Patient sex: M
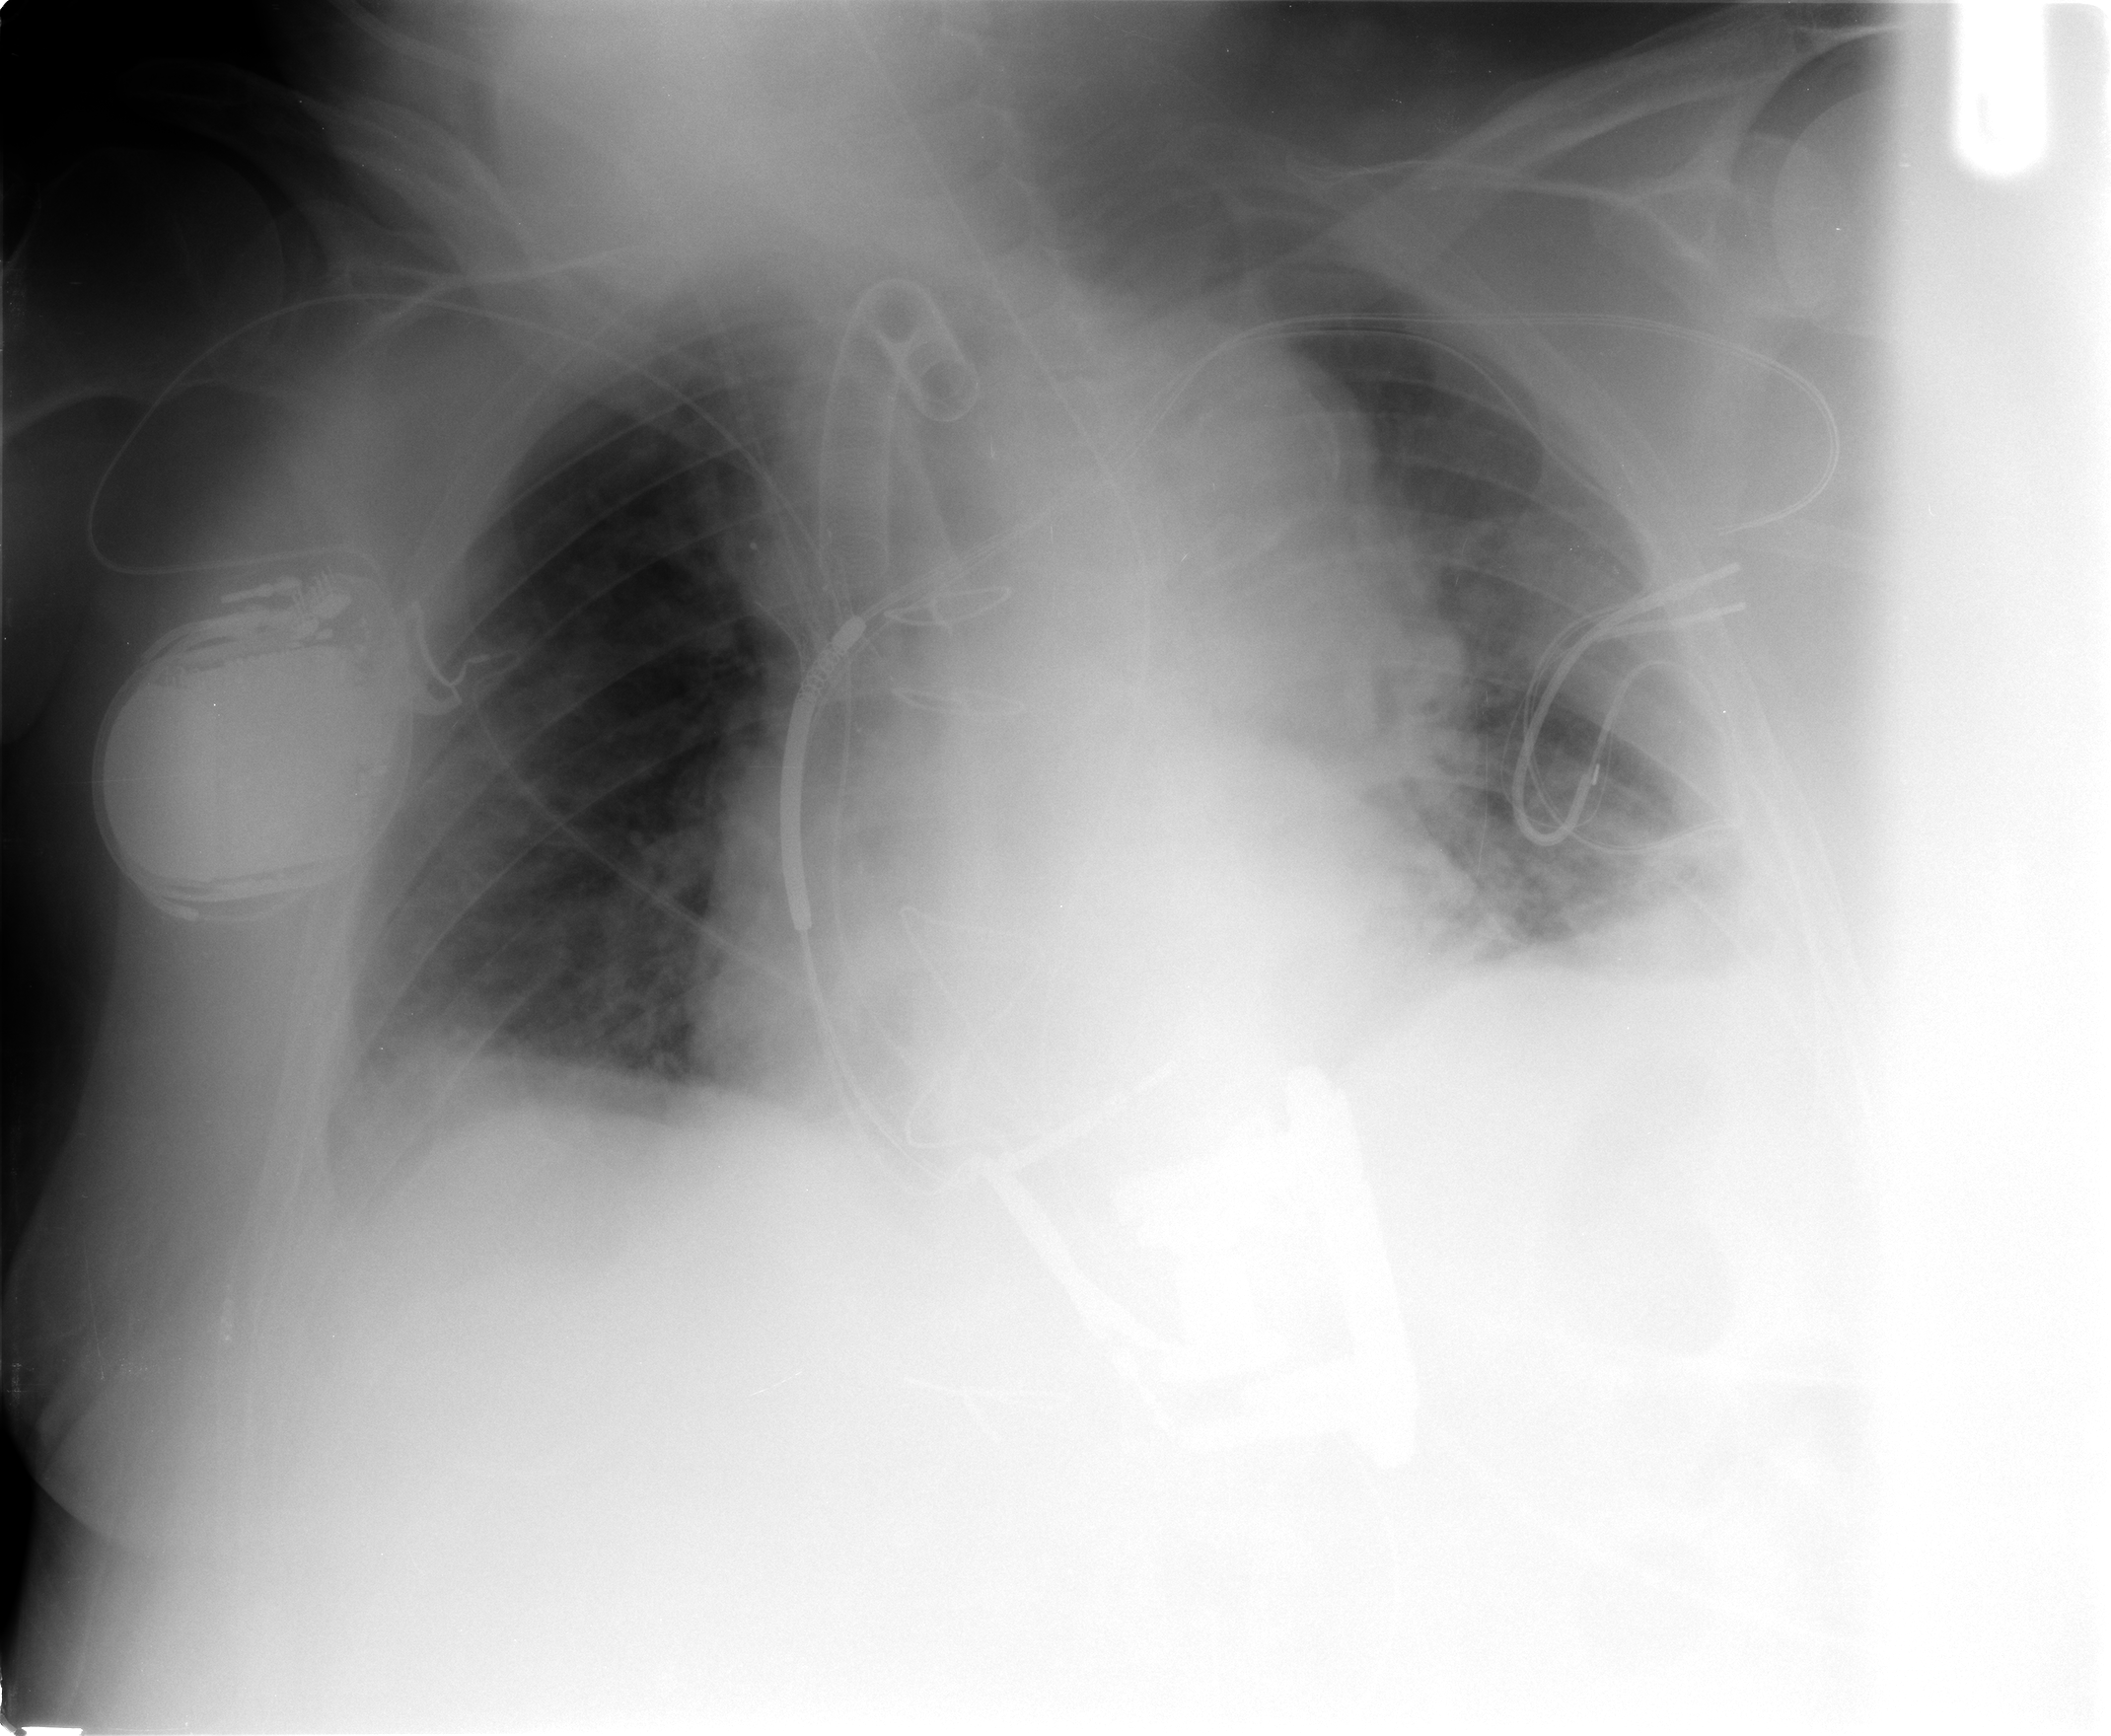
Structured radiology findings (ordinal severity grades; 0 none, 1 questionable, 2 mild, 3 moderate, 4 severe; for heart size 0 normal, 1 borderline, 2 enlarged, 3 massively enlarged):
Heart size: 2
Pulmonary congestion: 2
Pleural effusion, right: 1
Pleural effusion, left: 2
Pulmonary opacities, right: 0
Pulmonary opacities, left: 2
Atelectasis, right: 1
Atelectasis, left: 2